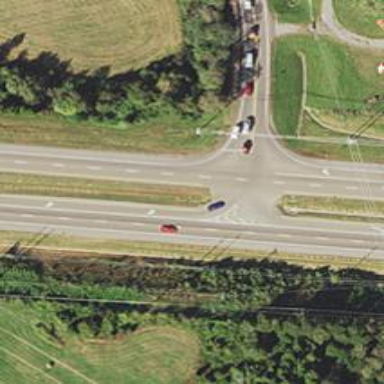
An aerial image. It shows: Trunk link highway.